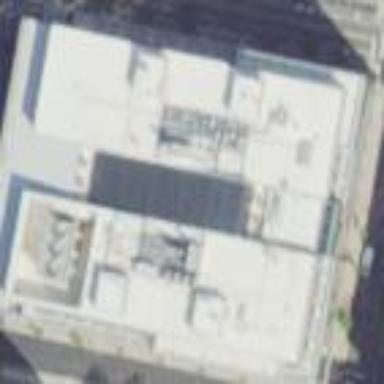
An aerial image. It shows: Flat-roofed commercial building with white roof.